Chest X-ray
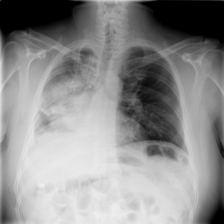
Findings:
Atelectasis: negative
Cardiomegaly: negative
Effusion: positive
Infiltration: positive
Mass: negative
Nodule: negative
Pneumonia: positive
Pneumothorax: negative
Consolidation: negative
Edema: negative
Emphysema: negative
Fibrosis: negative
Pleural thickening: negative
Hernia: negative